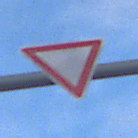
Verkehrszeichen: VorfahrtGewaehren
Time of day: SunriseSunset
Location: Outdoor (Suburban)
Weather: PartlyCloudy
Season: NotSpecified
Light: Natural